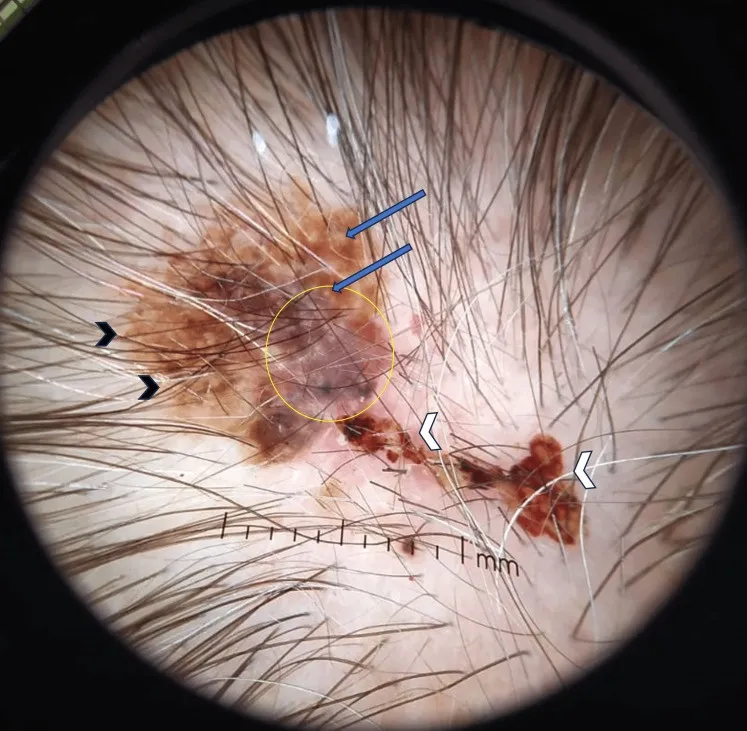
Dermoscopy image illustrating characteristic features of the observed skin lesion. . A pigment network is evident at the periphery (black arrowhead). In the center, a distinct blue-white veil is observed (circle). Additionally, scattered milia-like cysts are visible within the lesion (blue arrow). The presence of hematic crusts is also noted (white arrowhead).
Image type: medical_photograph (skin_photograph)